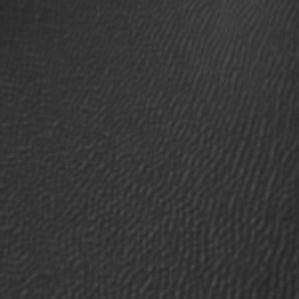
Label: frost